Interaction volume radius: 5 \u00c5
Interaction volume height: 20 \u00c5
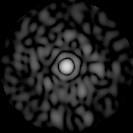
Disorder parameter: 0.8241